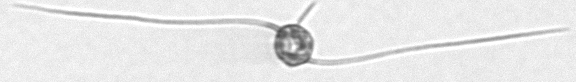
Label: Chaetoceros_danicus